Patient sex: M
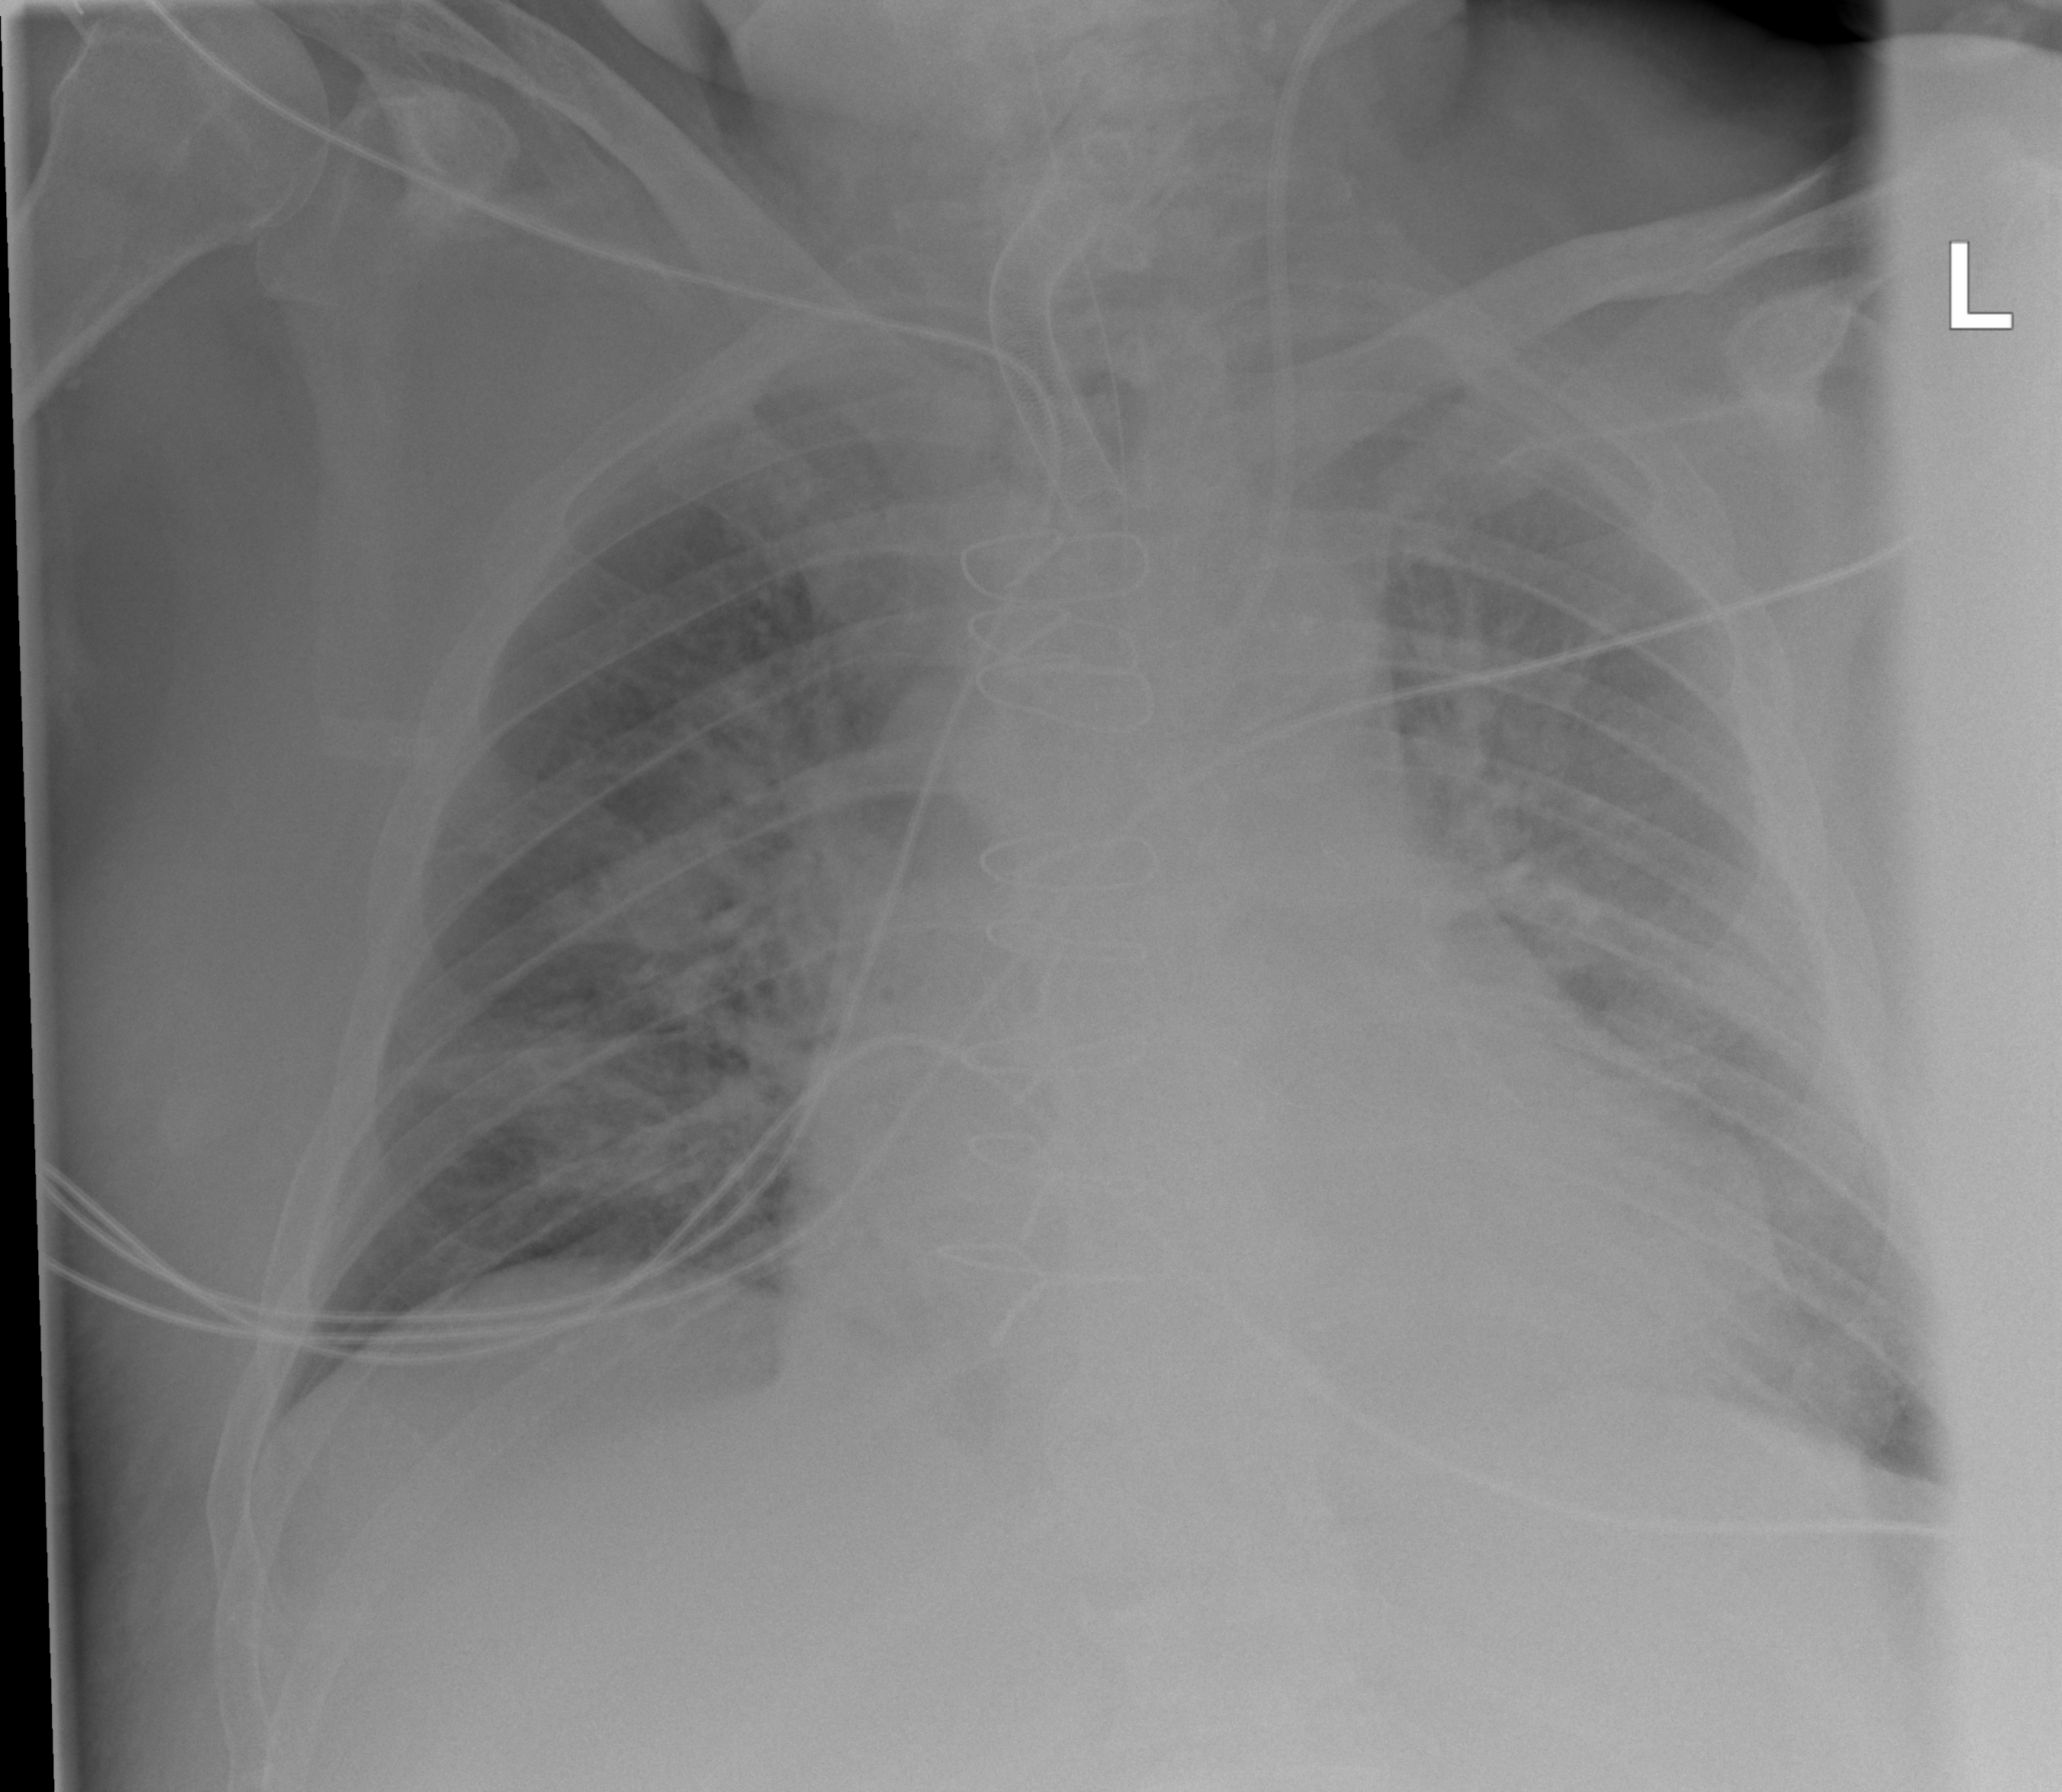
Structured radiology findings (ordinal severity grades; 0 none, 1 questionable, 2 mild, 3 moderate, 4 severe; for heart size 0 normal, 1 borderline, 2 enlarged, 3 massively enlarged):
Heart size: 2
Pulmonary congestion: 2
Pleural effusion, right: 0
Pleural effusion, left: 0
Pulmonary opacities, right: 2
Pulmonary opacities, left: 0
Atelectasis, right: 0
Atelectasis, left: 0